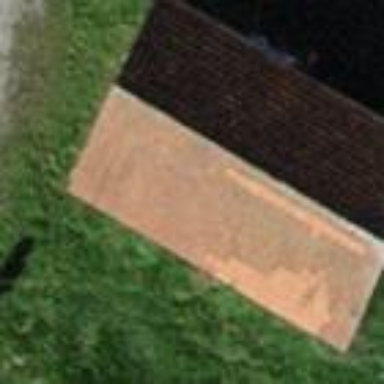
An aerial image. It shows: Shed building.